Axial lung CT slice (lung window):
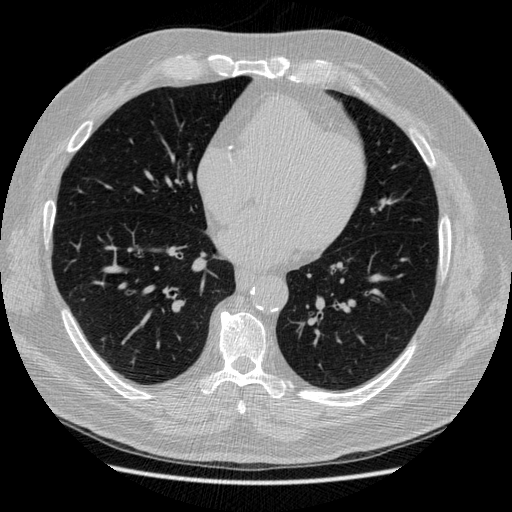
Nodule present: no